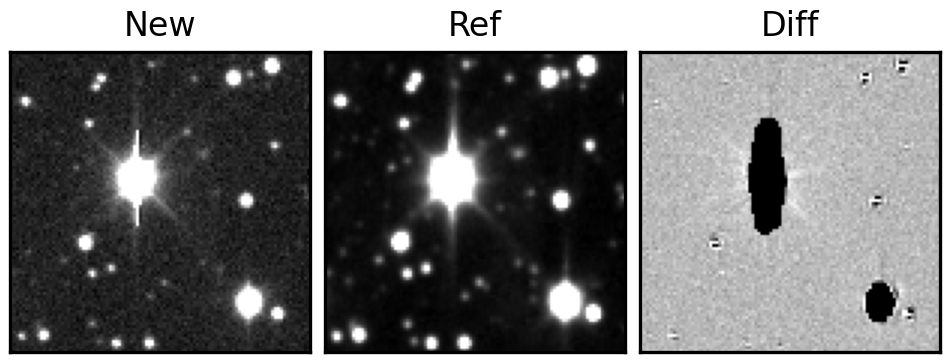
Label: bogus